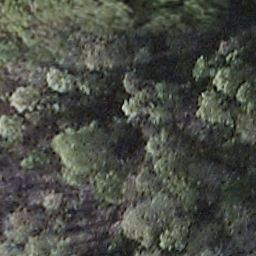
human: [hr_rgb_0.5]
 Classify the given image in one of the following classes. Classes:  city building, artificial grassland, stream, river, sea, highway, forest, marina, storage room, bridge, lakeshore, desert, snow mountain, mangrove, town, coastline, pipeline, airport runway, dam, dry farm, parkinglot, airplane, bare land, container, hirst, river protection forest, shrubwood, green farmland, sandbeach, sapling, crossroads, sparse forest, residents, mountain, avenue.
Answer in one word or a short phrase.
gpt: shrubwood